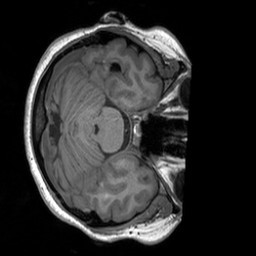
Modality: T1w
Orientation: axial
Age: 21
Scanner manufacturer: siemens
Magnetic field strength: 3 T
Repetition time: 1.9 s
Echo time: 0.00252 s